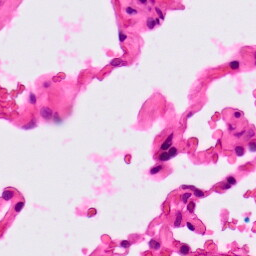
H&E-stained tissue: Lung